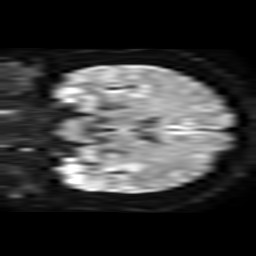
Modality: TRACE
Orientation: coronal
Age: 51
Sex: female
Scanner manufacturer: philips
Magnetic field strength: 3 T
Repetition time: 4.249 s
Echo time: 0.07332 s